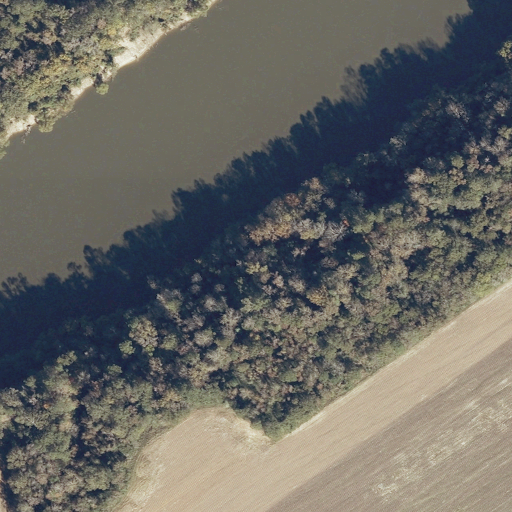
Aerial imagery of cliff(s) in Alabama named Alabama Heights containing open water, mixed forest, cultivated crops, deciduous forest, woody wetlands, open development, evergreen forest, herbaceous wetlands, grassland, and pasture